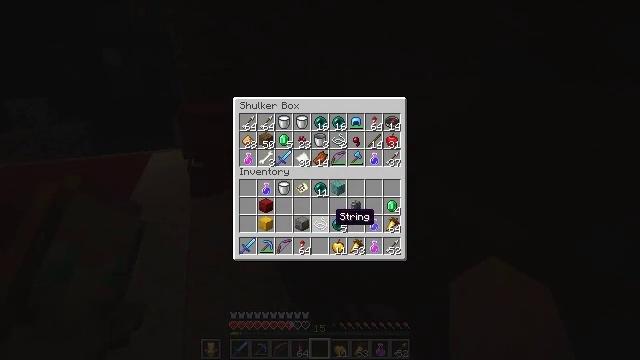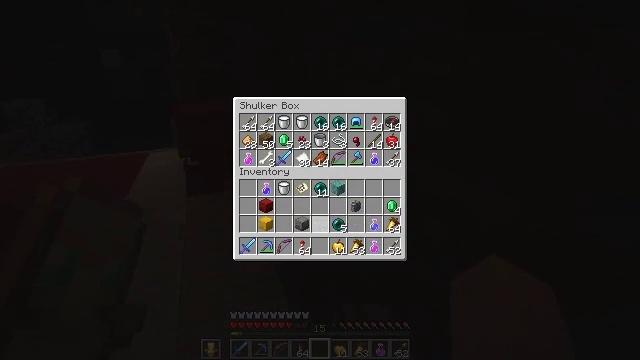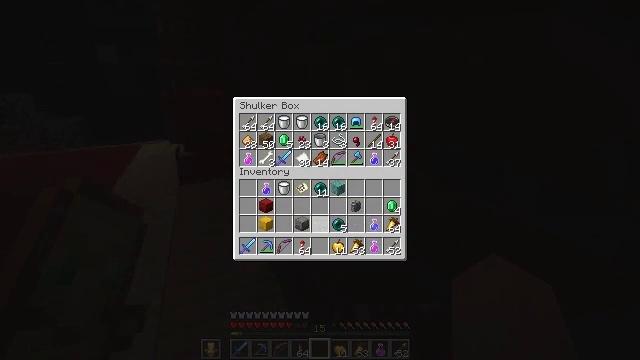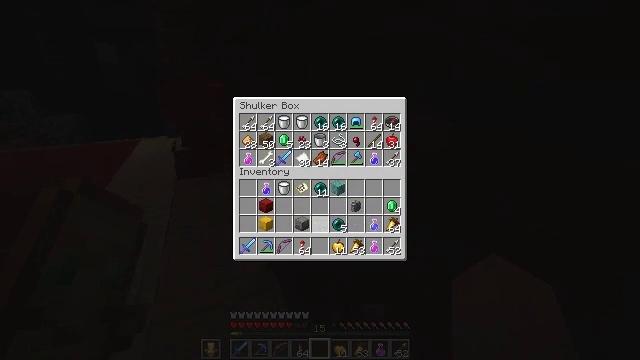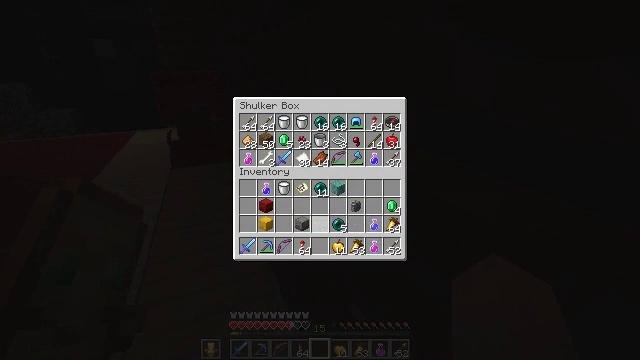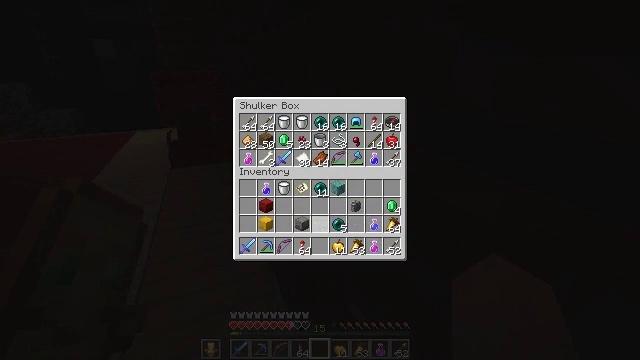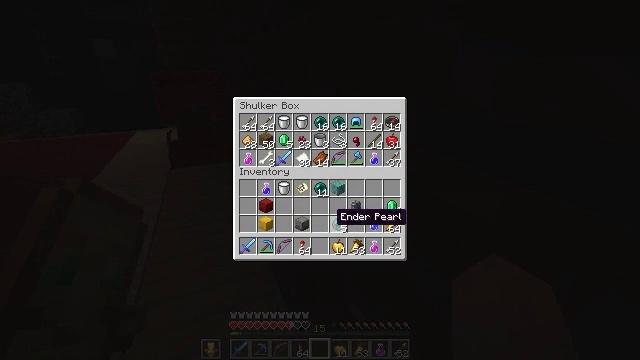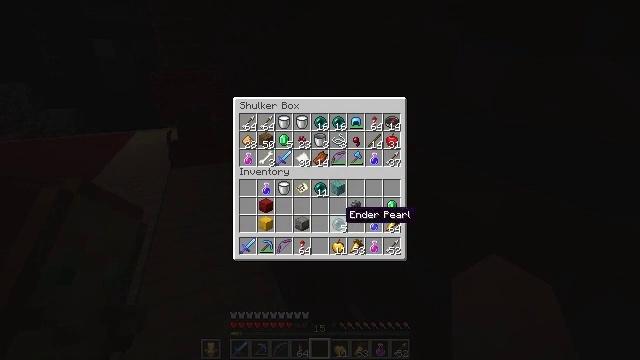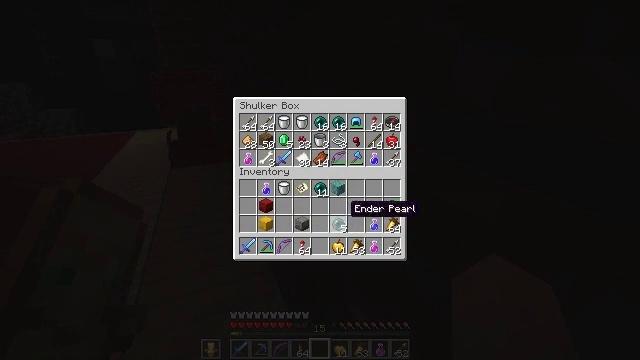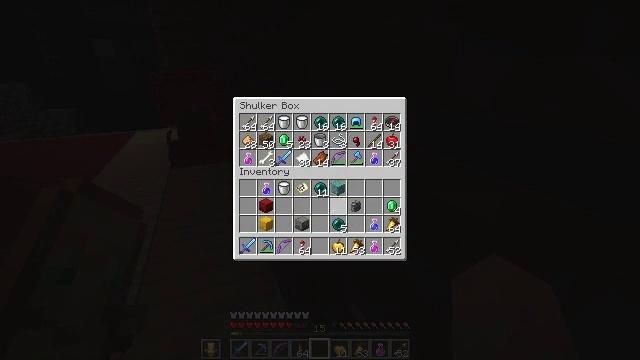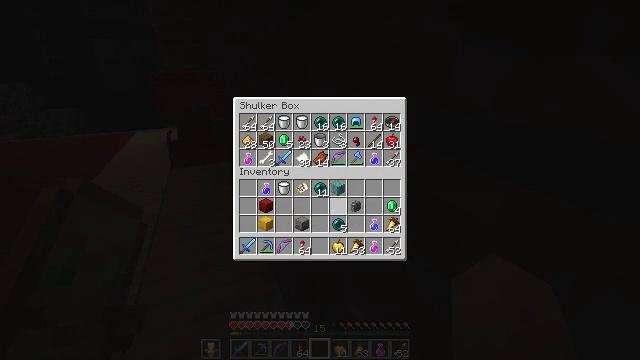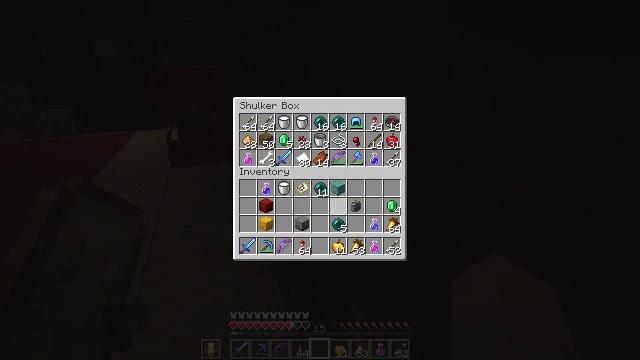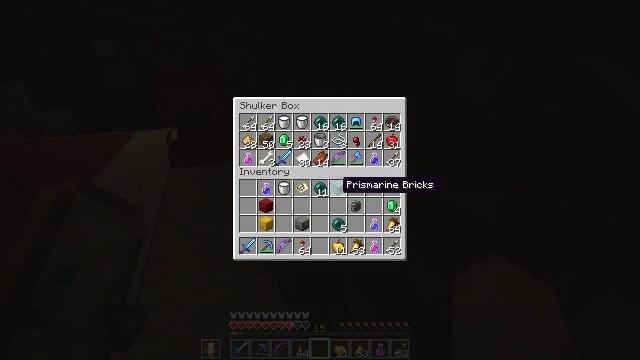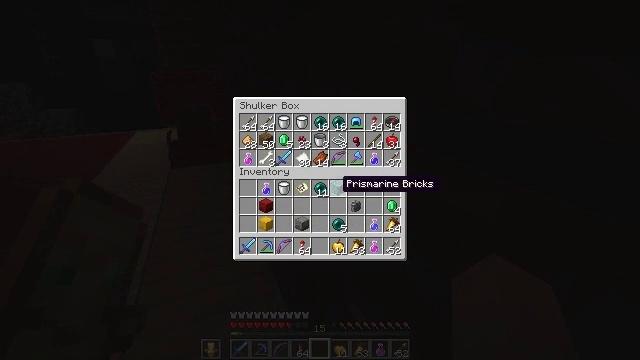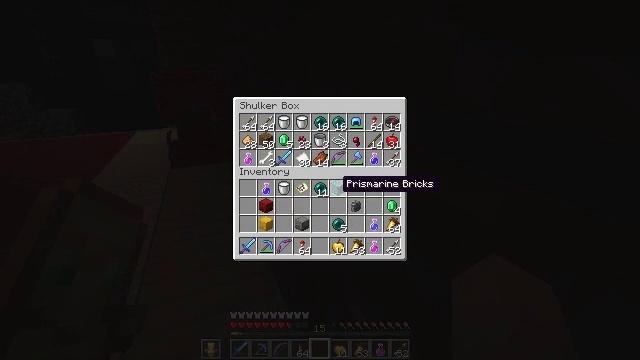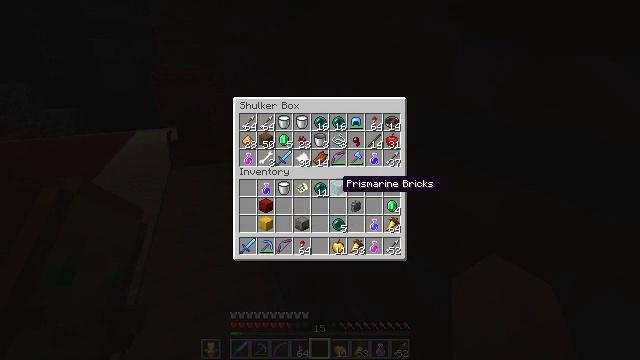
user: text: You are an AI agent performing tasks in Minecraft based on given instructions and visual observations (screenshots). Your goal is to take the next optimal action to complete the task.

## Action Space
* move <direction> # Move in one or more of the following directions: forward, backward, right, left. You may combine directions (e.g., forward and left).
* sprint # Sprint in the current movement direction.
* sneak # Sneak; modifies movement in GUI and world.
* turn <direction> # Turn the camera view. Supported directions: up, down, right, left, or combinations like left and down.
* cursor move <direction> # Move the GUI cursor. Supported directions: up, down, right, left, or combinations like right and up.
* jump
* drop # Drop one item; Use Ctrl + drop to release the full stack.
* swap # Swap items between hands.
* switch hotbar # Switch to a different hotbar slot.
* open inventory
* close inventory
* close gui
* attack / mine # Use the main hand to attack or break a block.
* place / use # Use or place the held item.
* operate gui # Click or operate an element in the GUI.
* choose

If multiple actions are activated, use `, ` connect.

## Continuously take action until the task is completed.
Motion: motion action
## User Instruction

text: Mine the red shulker box.
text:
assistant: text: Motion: sneak, operate gui
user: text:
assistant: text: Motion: sneak, operate gui
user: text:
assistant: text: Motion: sneak
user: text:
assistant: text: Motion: sneak
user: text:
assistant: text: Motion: sneak
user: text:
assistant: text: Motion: sneak
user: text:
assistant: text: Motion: sneak, cursor move right
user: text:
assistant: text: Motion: sneak
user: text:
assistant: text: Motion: sneak, cursor move up
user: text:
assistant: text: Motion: sneak
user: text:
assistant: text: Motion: sneak
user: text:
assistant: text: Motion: sneak
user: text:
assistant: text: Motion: sneak
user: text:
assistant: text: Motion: sneak, operate gui
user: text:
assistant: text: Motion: sneak, operate gui
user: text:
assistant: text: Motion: sneak, operate gui
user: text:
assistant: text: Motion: sneak
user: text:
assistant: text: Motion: sneak, cursor move left
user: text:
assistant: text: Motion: sneak
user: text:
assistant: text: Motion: sneak
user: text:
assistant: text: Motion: sneak, operate gui
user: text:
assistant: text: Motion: sneak, operate gui
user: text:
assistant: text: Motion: sneak
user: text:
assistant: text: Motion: sneak
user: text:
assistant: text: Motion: sneak
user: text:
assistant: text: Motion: sneak, cursor move left
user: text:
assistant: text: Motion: sneak
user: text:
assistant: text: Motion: sneak, operate gui
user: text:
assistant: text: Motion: sneak, operate gui
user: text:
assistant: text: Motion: sneak, operate gui